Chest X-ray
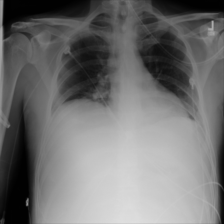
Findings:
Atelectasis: positive
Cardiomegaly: negative
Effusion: negative
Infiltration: negative
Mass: negative
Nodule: negative
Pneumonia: negative
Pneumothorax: negative
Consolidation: negative
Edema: negative
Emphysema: negative
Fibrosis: negative
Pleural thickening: negative
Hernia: negative